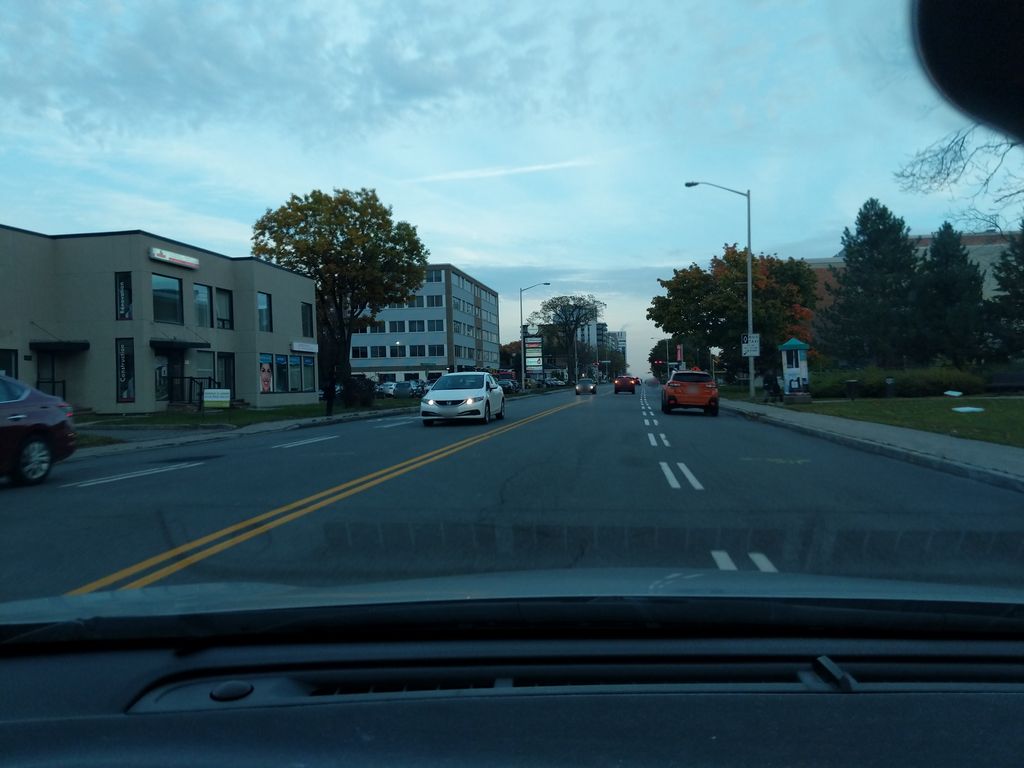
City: quebec_city